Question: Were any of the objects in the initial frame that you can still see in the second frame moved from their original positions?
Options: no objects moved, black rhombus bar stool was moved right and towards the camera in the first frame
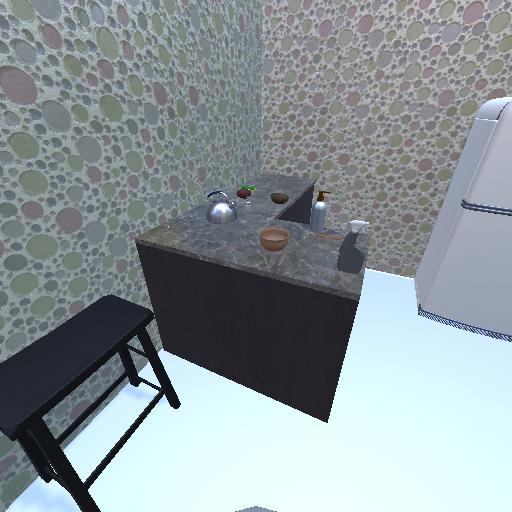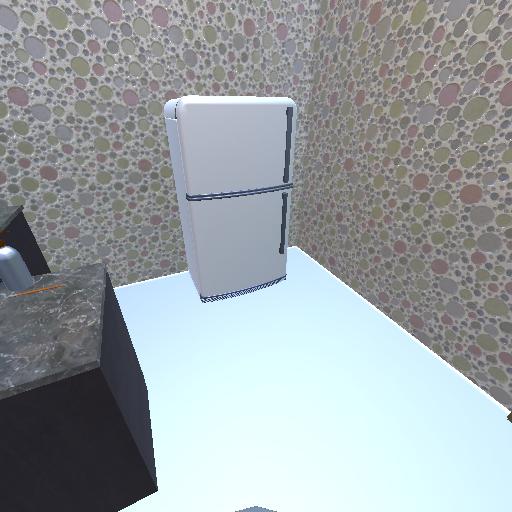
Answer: no objects moved